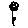
Label: flower